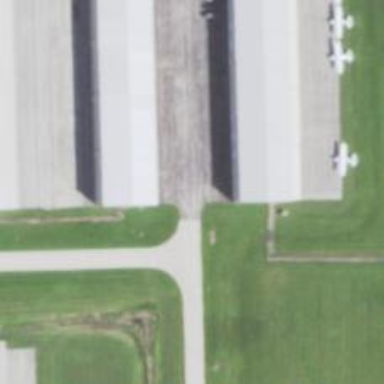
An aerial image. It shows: Image of taxiway at airport.